Field crop: maize
Growth stage: 2
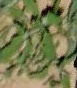
Species: atriplex